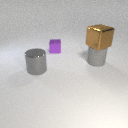
large gray rubber cylinder below large brown metal cube